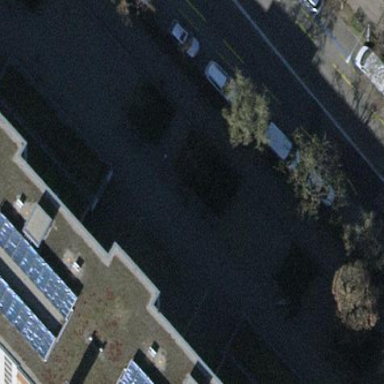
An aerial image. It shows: Parking lane for vehicles.